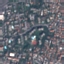
Land use / land cover: Residential